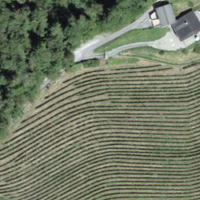
EUNIS habitat code: 44
Species observed at this site:
Saponaria ocymoides